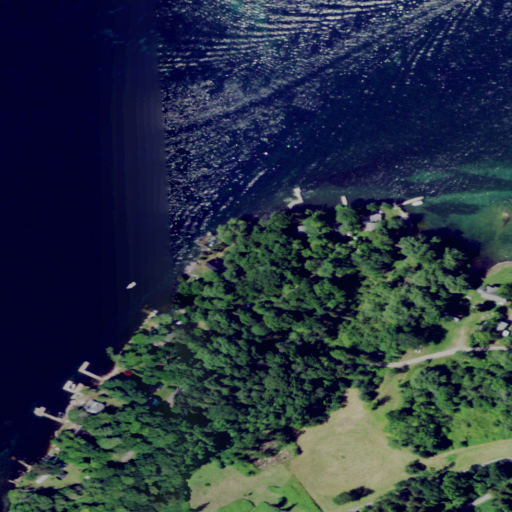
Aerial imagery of cape in New York named Point Comfort containing open water, deciduous forest, pasture, open development, mixed forest, grassland, low intensity development, and medium intensity development